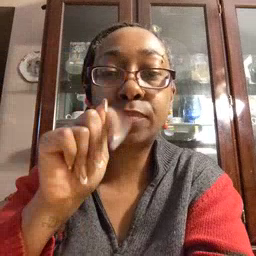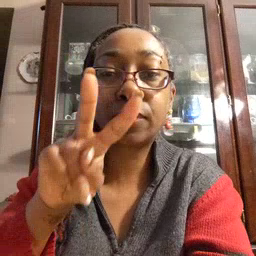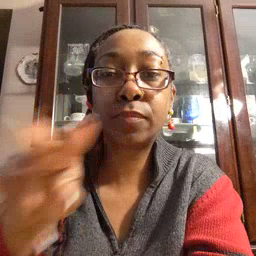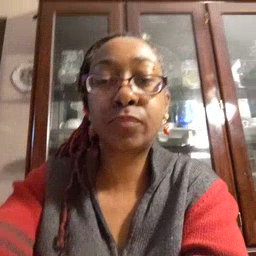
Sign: TV